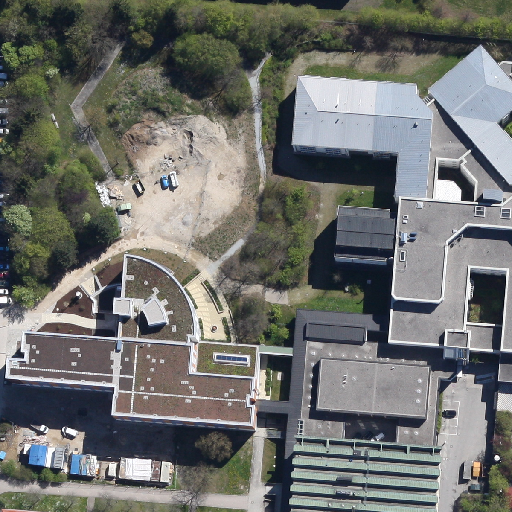
Referring expression: low vegetation surrounded by building